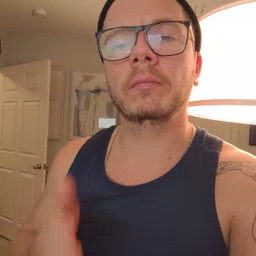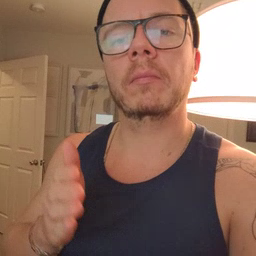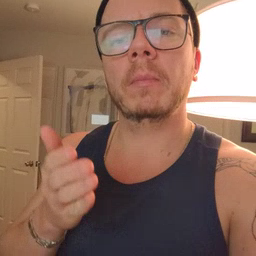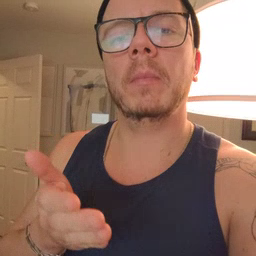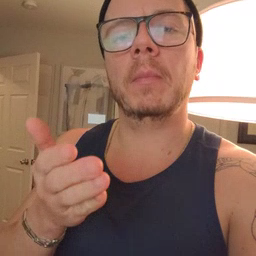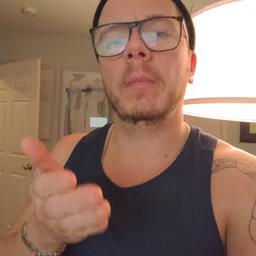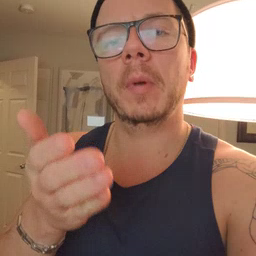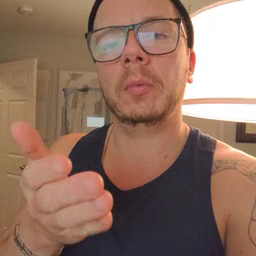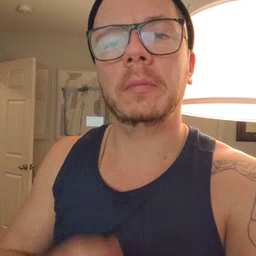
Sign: boat